Field crop: maize
Growth stage: 2
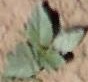
Species: datura